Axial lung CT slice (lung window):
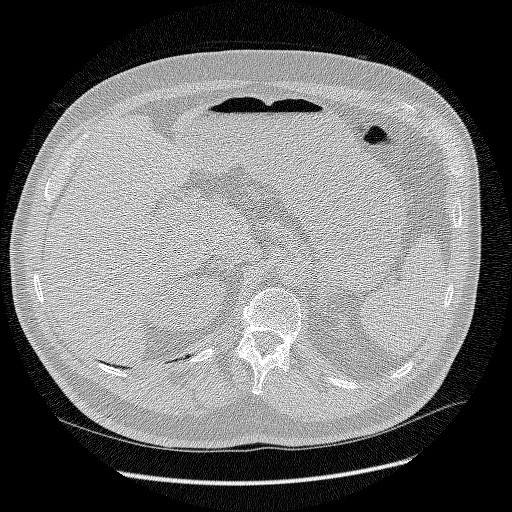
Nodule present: no